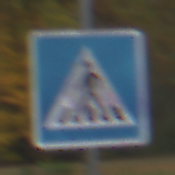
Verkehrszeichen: FussgaengerueberwegRechts
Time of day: Midday
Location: Outdoor (Nature)
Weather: Overcast
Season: Autumn
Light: Natural